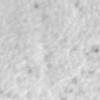
Label: no_change